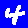
Digit: 4